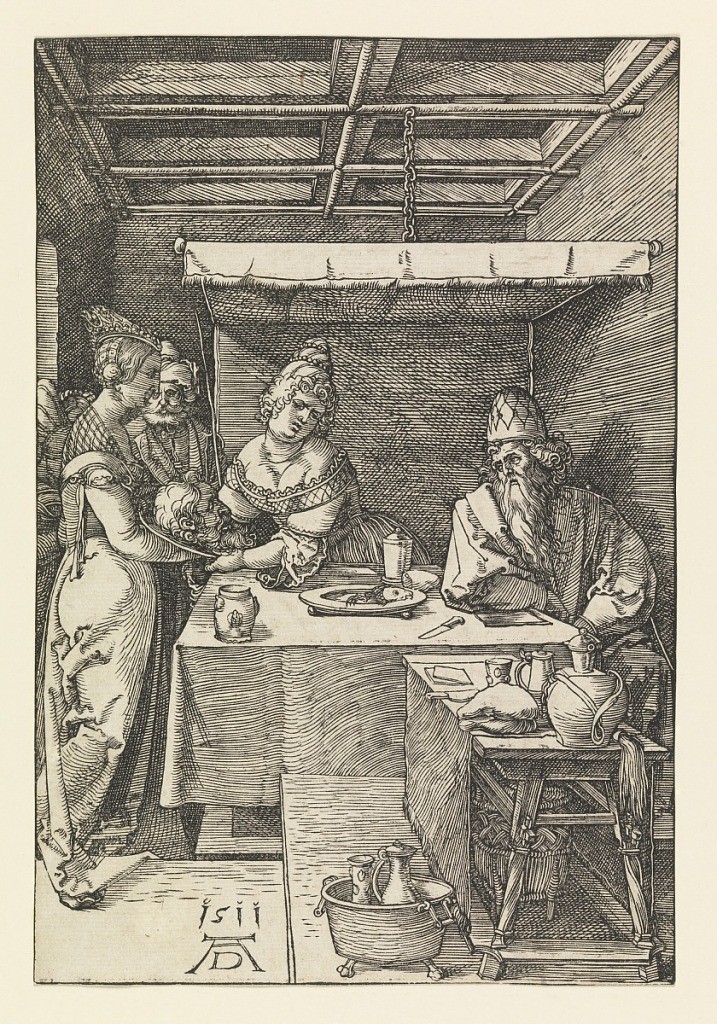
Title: Herodias with the Head of John the Baptist
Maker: Albrecht Dürer, German, 1471–1528
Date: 1511
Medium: Woodcut and black ink on paper
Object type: print
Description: Salome receiving the head of St. John from a servant. Herod is seated at a table under canopy, right. At lower left, the monogram of Durer and the date, 1511.